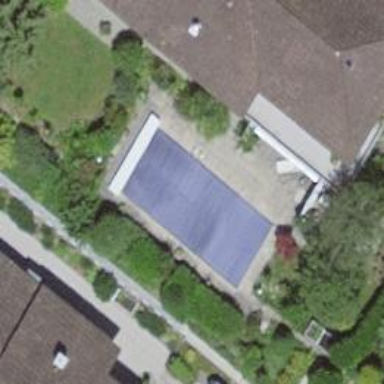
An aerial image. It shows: Swimming pool located in leisure land.